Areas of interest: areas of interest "Pingdingshan Park"
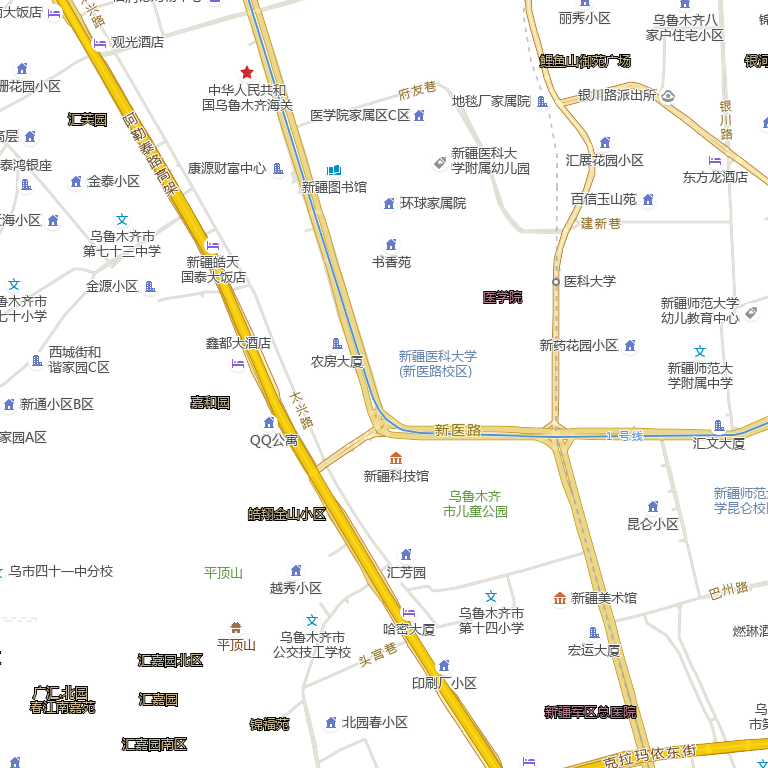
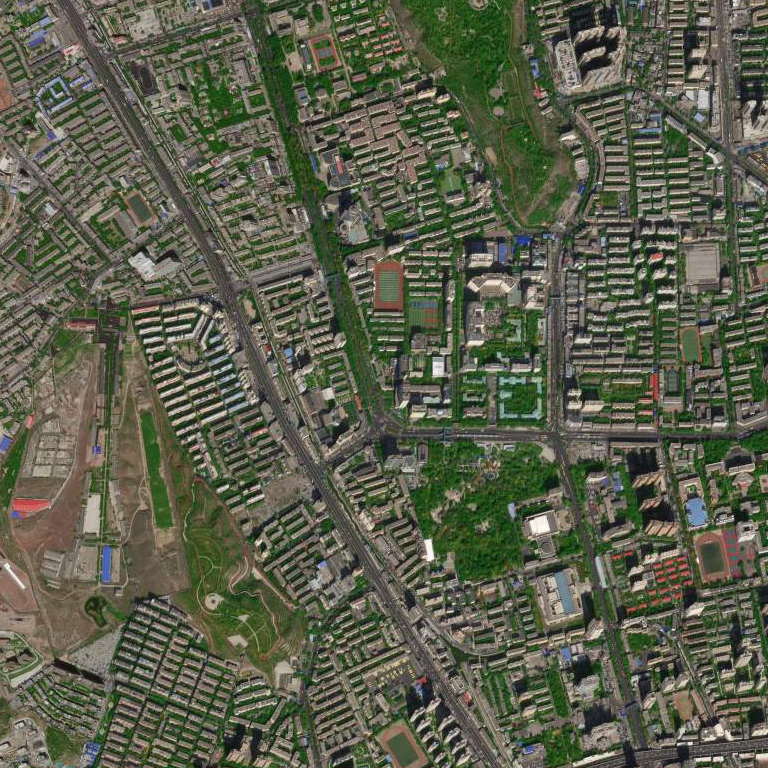